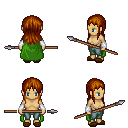
a pixel art fantasy rpg character, female body template, human, tanned skin, green cape, teal pants, brunette unkempt hairstyle, white cloth bracers, brown slippers, spear, four views (front, back, left, right), 2x2 character sprite sheet, small pixel art, hard edges, no anti-aliasing